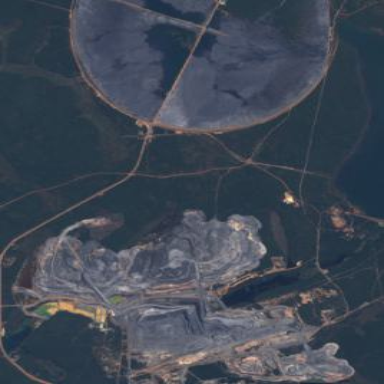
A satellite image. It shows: Industrial area used for mining.